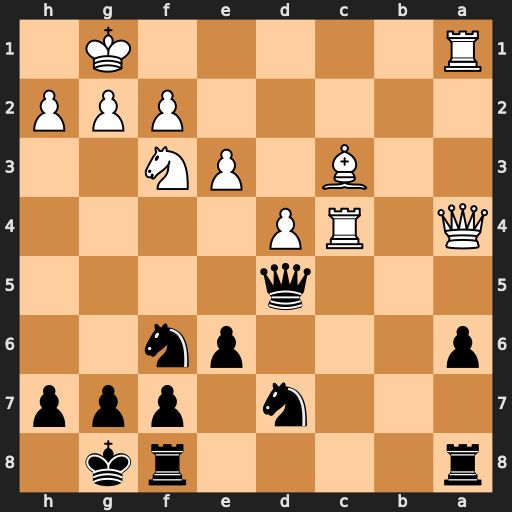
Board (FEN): r4rk1/3n1ppp/p3pn2/3q4/Q1RP4/2B1PN2/5PPP/R5K1
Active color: b
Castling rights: -
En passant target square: -
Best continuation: Nb6 Rb4 Nxa4